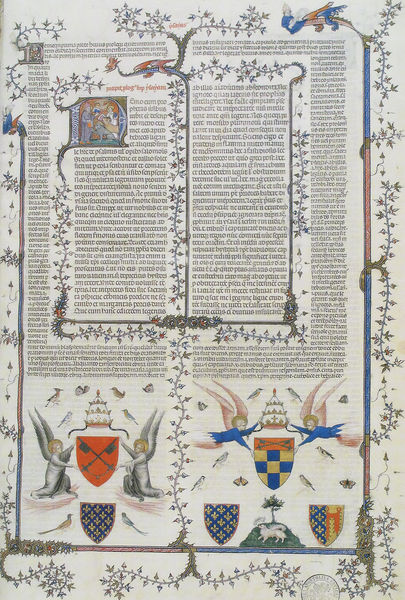
Titel: Bibel mit der Auslegung des Nicolas de Lyre
Institution: Rom, Biblioteca Apostolica (Vatican)
Schlagwörter: baum, frankreich, gotik, krone, engel, schrift, schaf, buch, schilder, text, initiale, wappen, mittelalter, schaaf, buchmalerei, chronik, heraldik, spätmittelalter, engeln, gotische minuskel, schäfe, paläographie, inicialien, buchmalereich, historisierte initiale